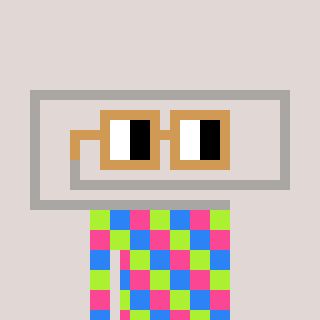
a pixel art character with square brown glasses, a paperclip-shaped head and a grayscale-colored body on a warm background